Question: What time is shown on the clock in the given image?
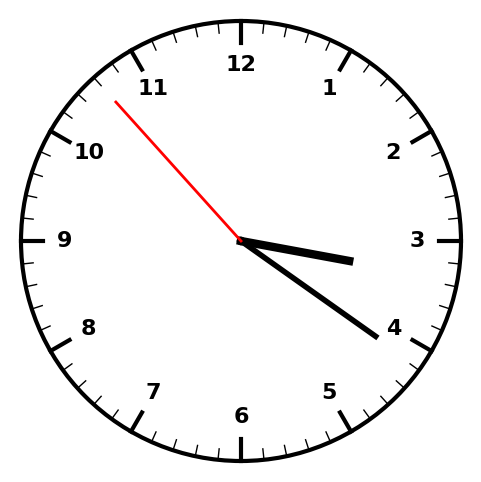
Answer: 03:20:53